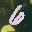
Label: 6